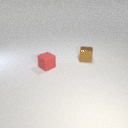
small red rubber cube in front of small brown metal cube